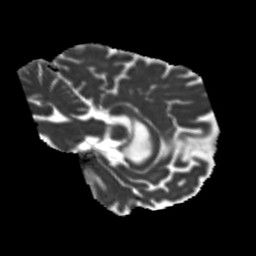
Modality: MD
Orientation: sagittal
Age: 64
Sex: male
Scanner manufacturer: siemens
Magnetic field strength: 3 T
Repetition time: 5.25 s
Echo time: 0.08 s